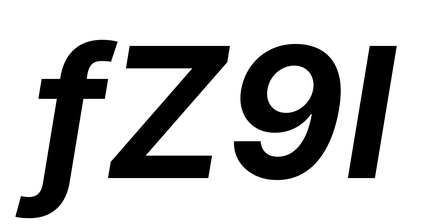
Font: Inter-Italic_Bold_Italic